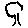
Label: tree